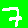
Digit: 7